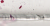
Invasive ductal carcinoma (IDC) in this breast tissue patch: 0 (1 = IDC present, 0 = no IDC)